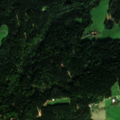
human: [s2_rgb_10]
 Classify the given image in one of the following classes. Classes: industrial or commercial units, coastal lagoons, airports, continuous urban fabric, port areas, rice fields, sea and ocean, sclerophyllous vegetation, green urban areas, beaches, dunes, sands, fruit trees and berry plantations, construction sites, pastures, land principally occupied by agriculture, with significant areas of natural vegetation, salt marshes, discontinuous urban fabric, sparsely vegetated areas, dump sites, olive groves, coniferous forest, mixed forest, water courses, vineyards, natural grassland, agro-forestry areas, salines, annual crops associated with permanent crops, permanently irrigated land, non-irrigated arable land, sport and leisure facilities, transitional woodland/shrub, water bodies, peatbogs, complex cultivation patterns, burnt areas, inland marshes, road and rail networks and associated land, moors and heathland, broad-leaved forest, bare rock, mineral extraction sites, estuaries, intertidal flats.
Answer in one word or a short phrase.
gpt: pastures, coniferous forest, mixed forest